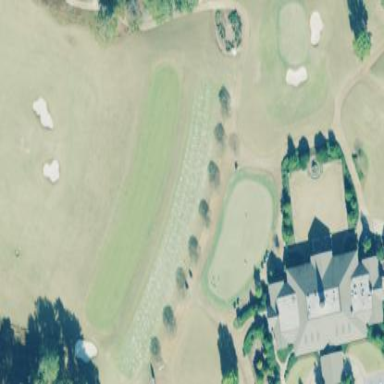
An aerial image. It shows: Golf tee on grassy land.